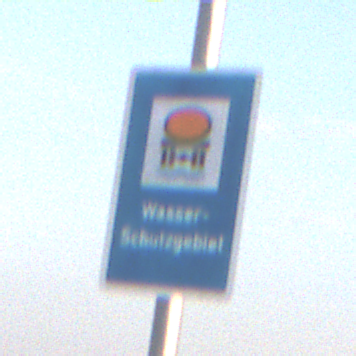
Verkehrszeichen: Wasserschutzgebiet
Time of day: SunriseSunset
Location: Outdoor (Nature)
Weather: PartlyCloudy
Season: NotSpecified
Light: Natural